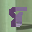
Label: 8